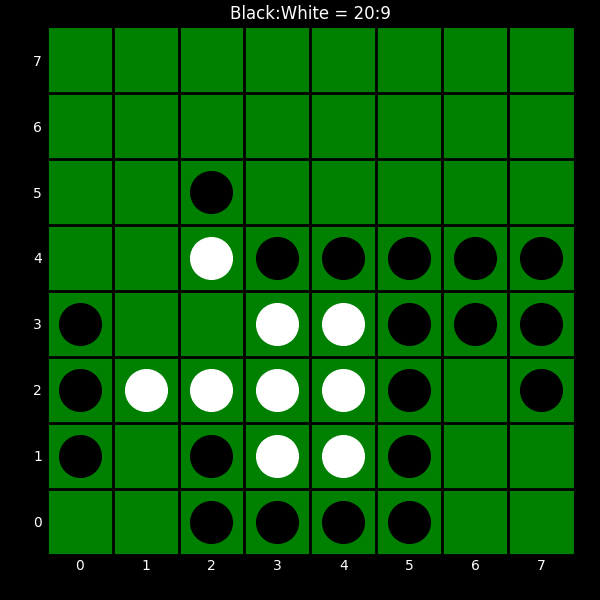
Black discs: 20
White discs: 9